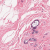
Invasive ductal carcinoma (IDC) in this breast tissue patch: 0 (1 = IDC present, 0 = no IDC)